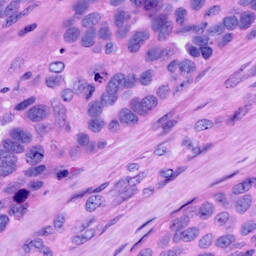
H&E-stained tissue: Ovarian